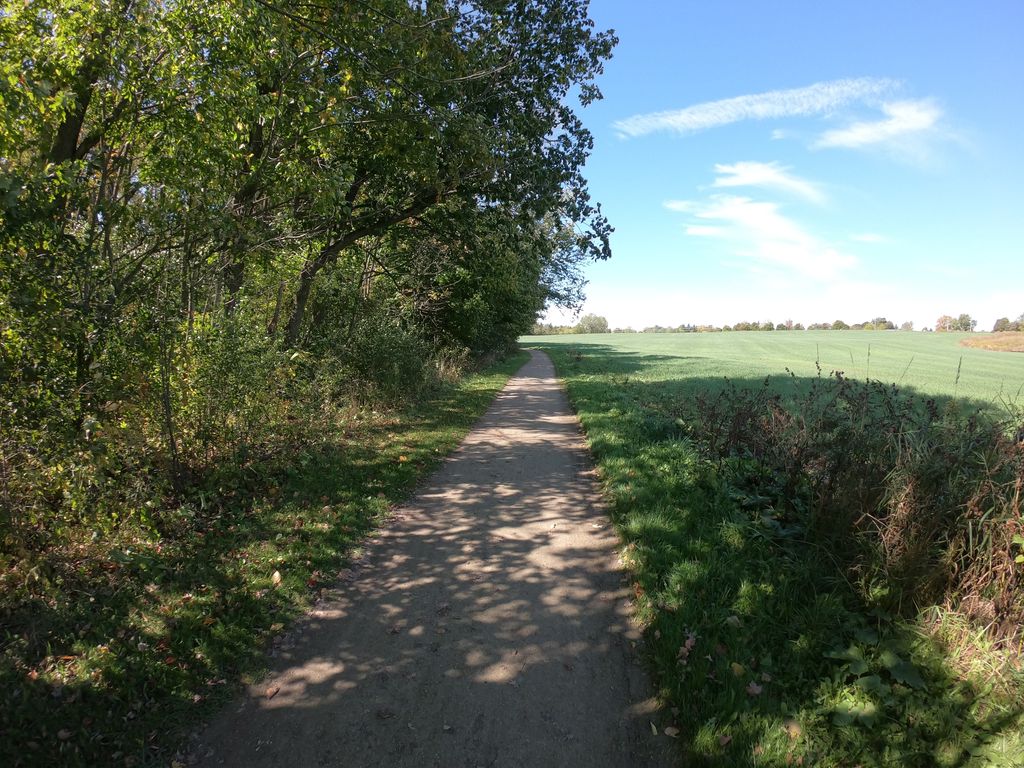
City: kitchener-waterloo